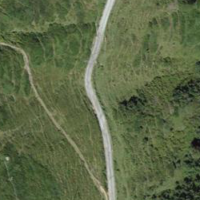
EUNIS habitat code: 31
Species observed at this site:
Montifringilla nivalis